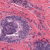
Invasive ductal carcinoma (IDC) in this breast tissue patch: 0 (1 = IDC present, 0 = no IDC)